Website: home-depot
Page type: orders-overview
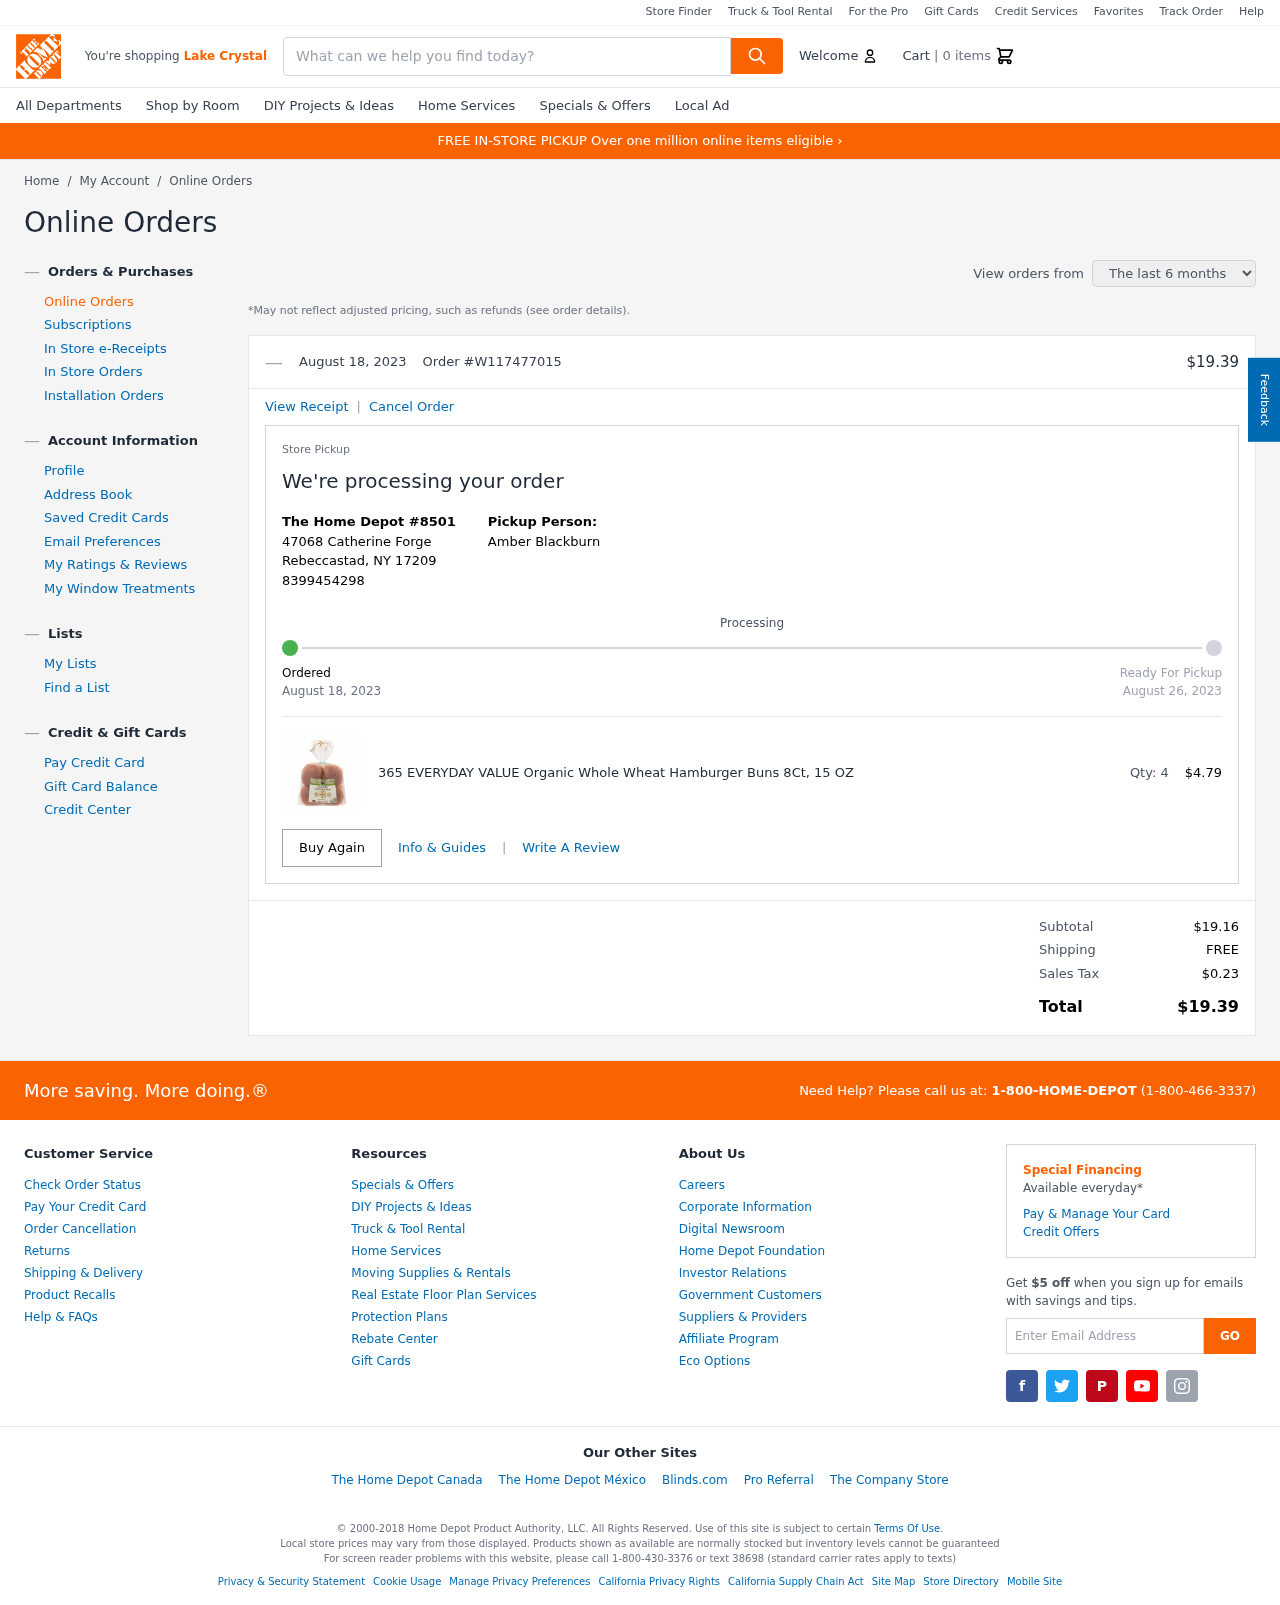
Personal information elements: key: PII_CITY
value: Lake Crystal
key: PII_FULLNAME
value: Amber Blackburn
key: PII_LOCATION1_CITY_STATE_ZIP
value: Rebeccastad, NY 17209
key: PII_LOCATION1_STREET
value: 47068 Catherine Forge
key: PII_PHONE
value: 8399454298
Product elements: key: PRODUCT1_NAME
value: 365 EVERYDAY VALUE Organic Whole Wheat Hamburger Buns 8Ct, 15 OZ
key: PRODUCT1_PRICE
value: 4.79
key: PRODUCT1_QUANTITY
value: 4
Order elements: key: ORDER_NUM_ITEMS
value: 0
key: ORDER_DATE
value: August 18, 2023
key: ORDER_ID
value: W117477015
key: ORDER_TOTAL
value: $19.39
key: ORDER_DELIVERY_DATE
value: August 26, 2023
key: ORDER_SUBTOTAL
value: $19.16
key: ORDER_SHIPPING_COST
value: FREE
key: ORDER_TAX
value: $0.23
Search elements: key: HEADER_SEARCH
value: What can we help you find today?